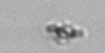
Label: detritus